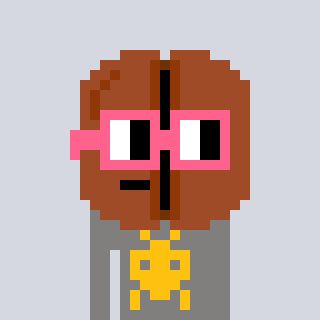
a pixel art character with square pink glasses, a coffeebean-shaped head and a bluegrey-colored body on a cool background